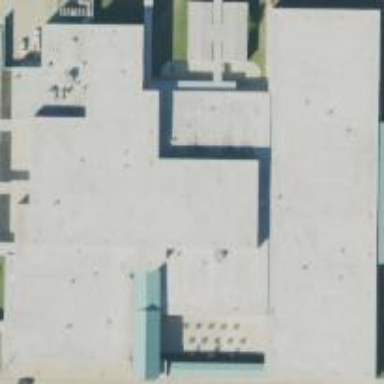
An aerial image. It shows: School building.